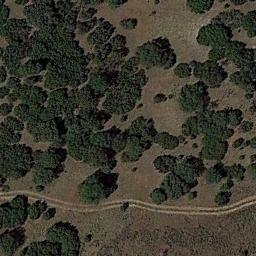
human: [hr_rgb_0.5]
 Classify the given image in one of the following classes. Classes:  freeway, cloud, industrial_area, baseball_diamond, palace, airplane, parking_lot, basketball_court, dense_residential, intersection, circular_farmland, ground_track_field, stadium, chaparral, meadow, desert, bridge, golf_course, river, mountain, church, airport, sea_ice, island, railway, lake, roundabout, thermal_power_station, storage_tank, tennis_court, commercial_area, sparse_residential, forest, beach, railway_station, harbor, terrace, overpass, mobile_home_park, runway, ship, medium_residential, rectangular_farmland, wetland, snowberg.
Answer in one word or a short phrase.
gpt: chaparral